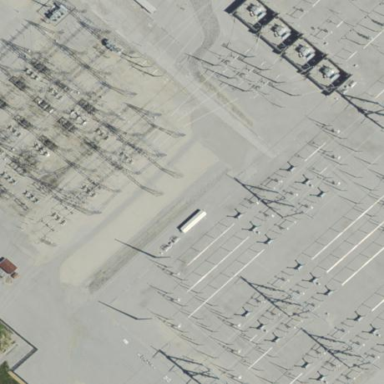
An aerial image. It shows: Outdoor power substation. The substation is at the transmission level. It is surrounded by fence.